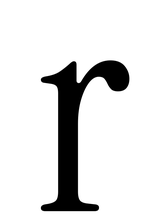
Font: InstrumentSerif-Regular